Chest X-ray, PA view. Patient: 57 years old, sex M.
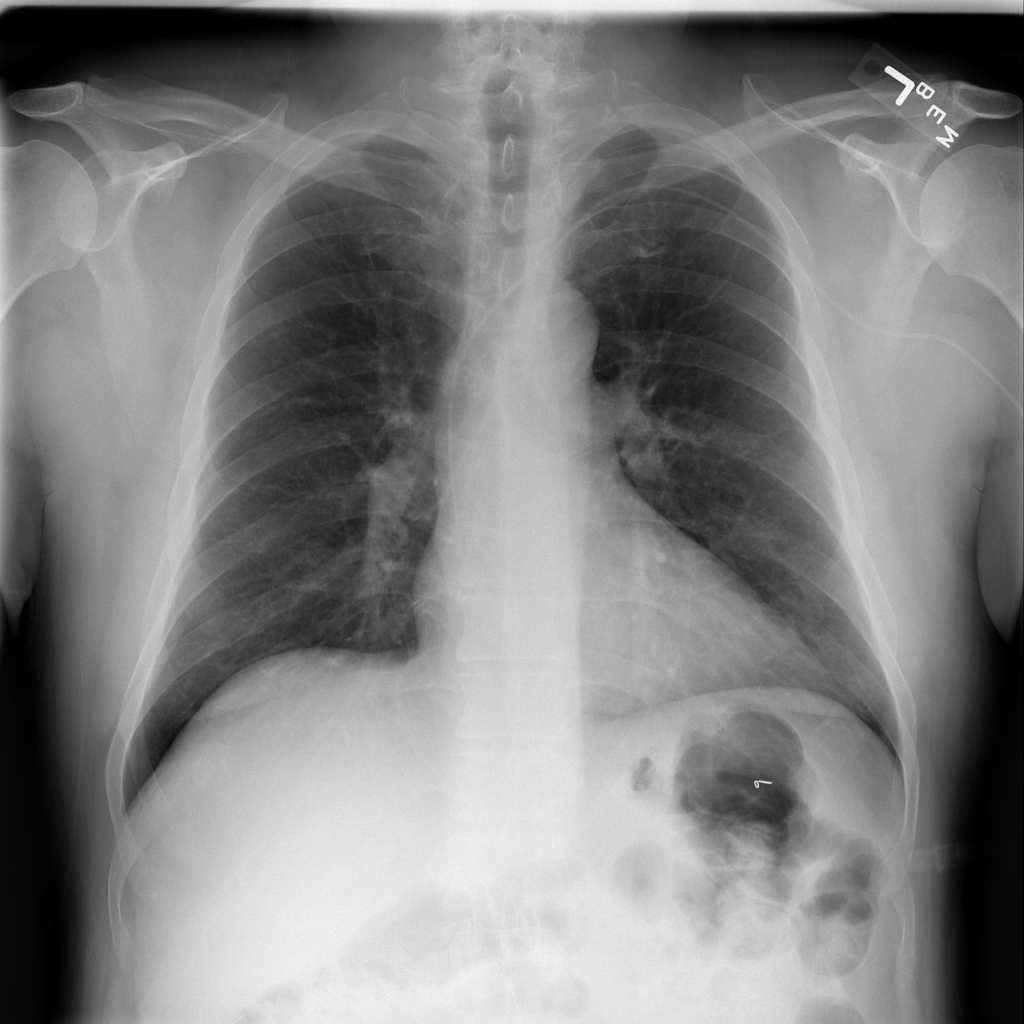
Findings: No Finding